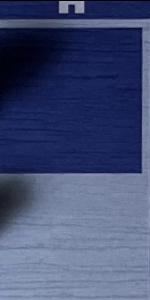
Label: Empty